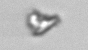
Label: detritus_transparent